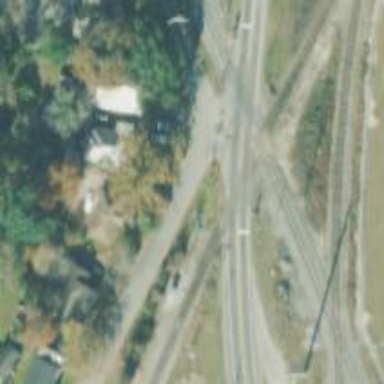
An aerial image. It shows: Level crossing with lights at the railway.